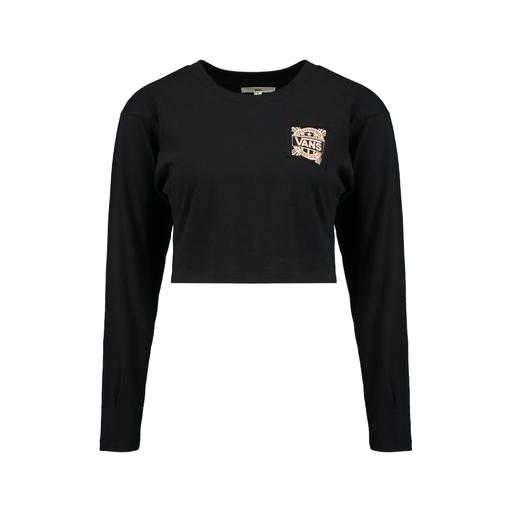
black crop l/s tee, black long-sleeve crop top, longsleeve t-shirt, white background